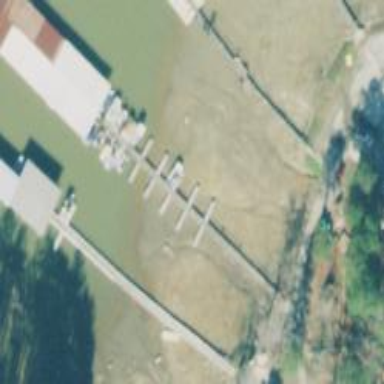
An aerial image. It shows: Man-made pier.